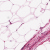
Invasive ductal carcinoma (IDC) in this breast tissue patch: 0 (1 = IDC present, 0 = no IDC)